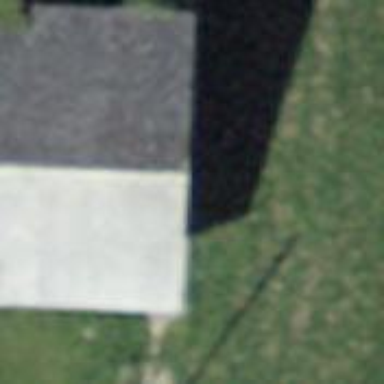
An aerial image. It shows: Barn.